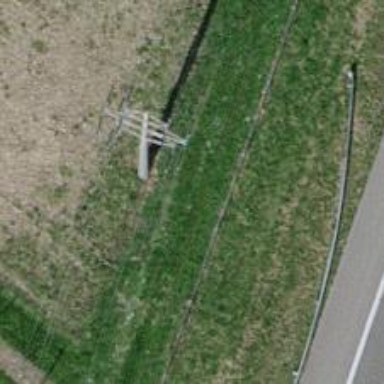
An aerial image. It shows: Concrete power pole.